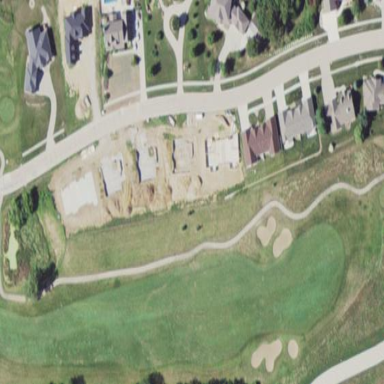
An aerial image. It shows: Golf fairway surrounded by grass.